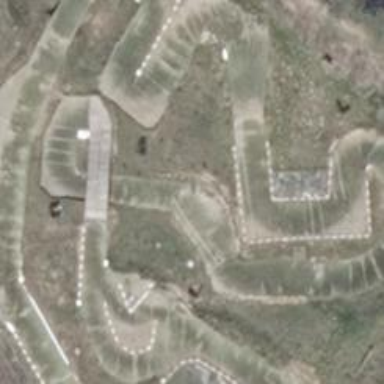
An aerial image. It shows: Raceway with sandy surface.